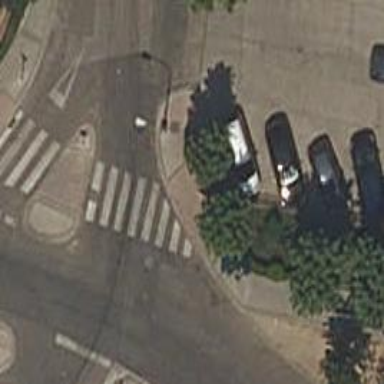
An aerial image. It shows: Footway made of paving stones.